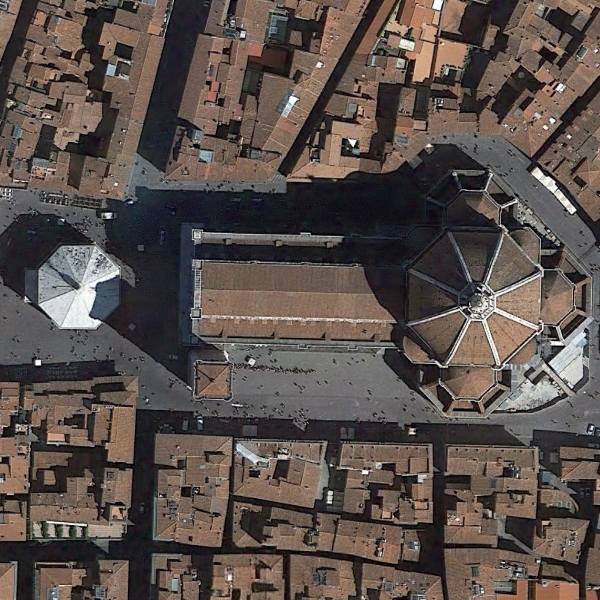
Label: Church